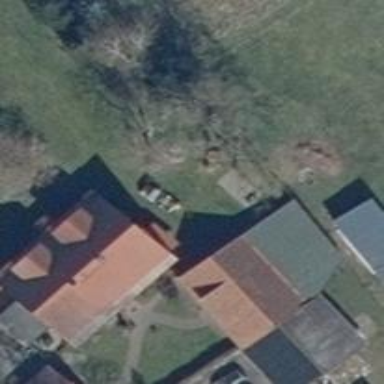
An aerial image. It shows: Simple house.